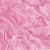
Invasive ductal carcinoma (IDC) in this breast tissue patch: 0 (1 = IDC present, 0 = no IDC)